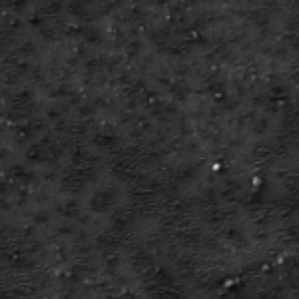
Label: frost